I will show an image sequence of human cooking. I have annotated the images with numbered circles. Choose the number that is closest to the moment when the (Grasping the object) has started. You are a five-time world champion in this game. Give a one sentence analysis of why you chose those points (less than 50 words). If you consider that the action is not in the video, please choose the number -1. Provide your answer at the end in a json file of this format: {"points": []}
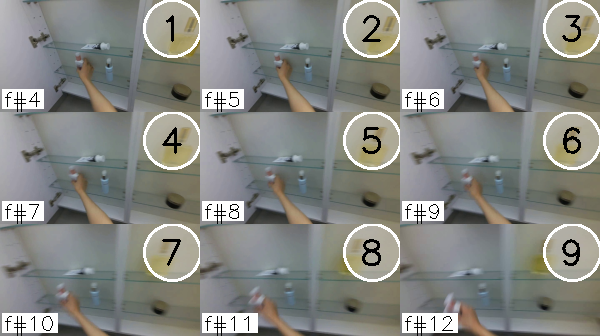
Frame 2 shows the clearest moment of hand-object contact.
{"points": [2]}